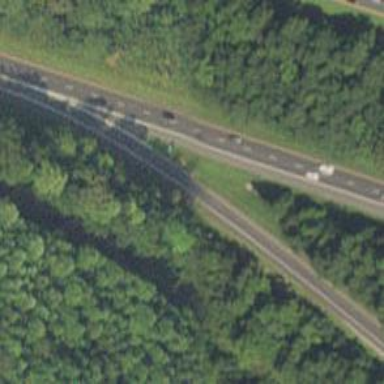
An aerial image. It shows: Asphalt motorway link.